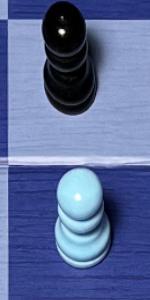
Label: Pawn_White